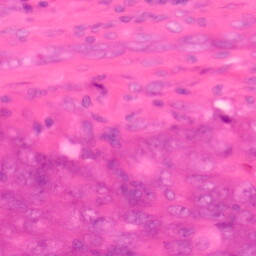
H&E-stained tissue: Colon